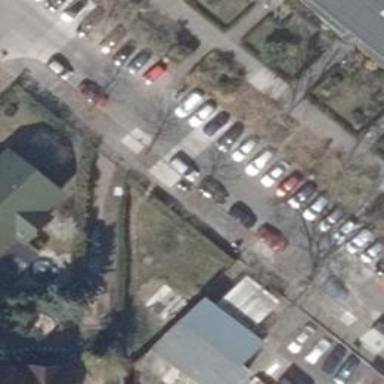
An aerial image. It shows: Residential road with concrete surface. There are separate sidewalks on both sides. Cars are parked in parallel on the right side of the street.